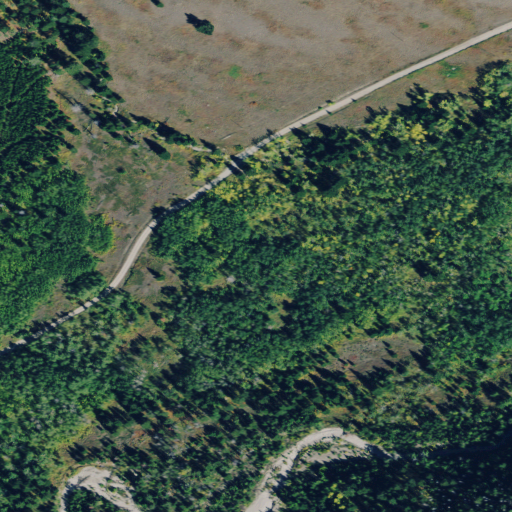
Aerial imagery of valley in Montana named Lead Gulch containing woody wetlands, evergreen forest, shrub, and grassland